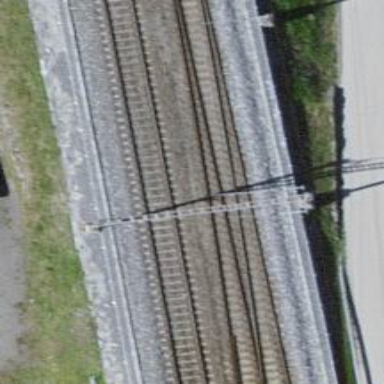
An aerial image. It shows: Railway track with contact lines for electrification.